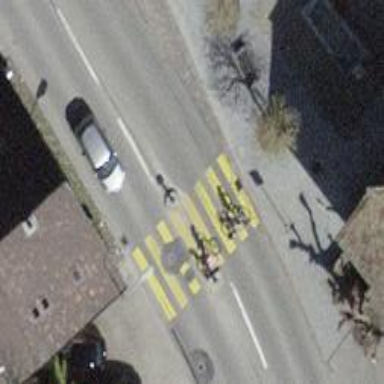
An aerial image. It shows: Uncontrolled zebra crossing with zebra markings.